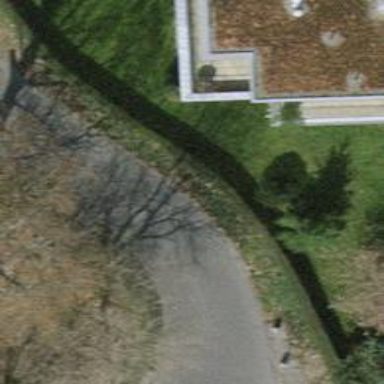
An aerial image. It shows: Hedge barrier.